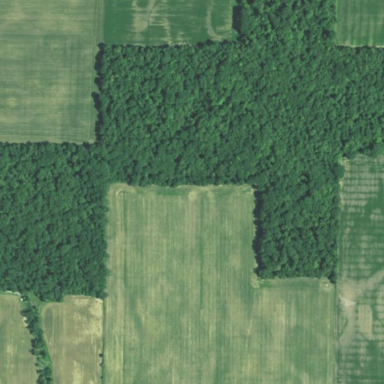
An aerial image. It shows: Deciduous broadleaved woodland.